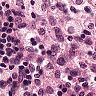
Metastatic tissue present: no